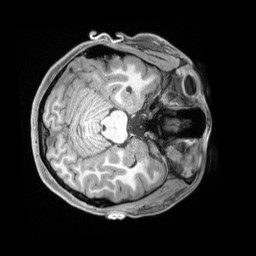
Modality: T1w
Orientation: axial
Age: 21
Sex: female
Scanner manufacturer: siemens
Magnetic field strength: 3 T
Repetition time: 2.4 s
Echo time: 0.00226 s